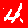
Digit: 4